Question:
Hi, I am looking for multi-column table and also want to send that table in email.
Is there any library which can help me ?
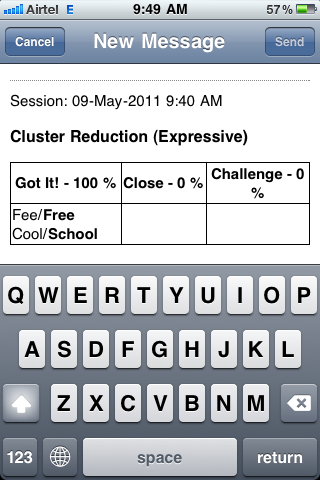
Answer: If see two methods to do this, none of which are "straight out of the box".
method 1. Use a UIWebView, build your html as a string and load it right into the UIWEbView using the.. 'loadHTMLString' method. this way, you have a handle on your html, and can directly write the same html to an email. having said this, its not the method that I would use. IOS, is about a rich client experience.. and UIWebView is... well.. a web view...
so.. method 2.
roll your own custom table as posted by Aravindhanarvi.. then when you want to send an email... render your view to an image.. and add that image to your email.
here is the code to render a view as an image..
'''
UIGraphicsBeginImageContext(webview.frame.size);
[self.view.layer renderInContext:UIGraphicsGetCurrentContext()];
UIImage *viewImage = UIGraphicsGetImageFromCurrentImageContext();
UIGraphicsEndImageContext();
UIImageWriteToSavedPhotosAlbum(viewImage, nil, nil, nil);
'''